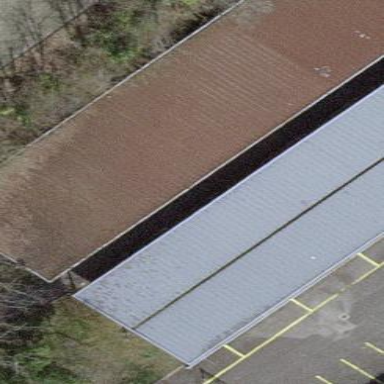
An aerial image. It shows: View of roof of building.